Question: I've been looking around and I can't find much information on how I would go about creating a window similar to the Mac App Store or iTunes. It has a thicker title bar with buttons ect. as you can see in the image below.
Any help would be much appreciated.

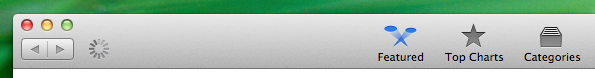
Answer: There are some similar questions to this one: <URL>.
I think the main workaround is to create your own view to be placed in top of the titlebar as a child of your window's content superview.